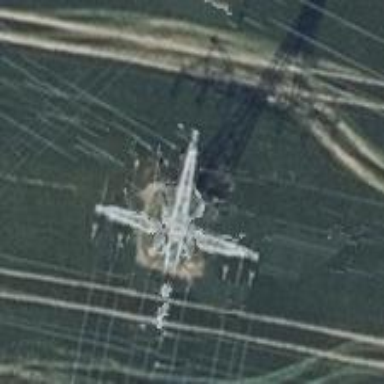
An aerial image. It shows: Power line with three cables.